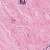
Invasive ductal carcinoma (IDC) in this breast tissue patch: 0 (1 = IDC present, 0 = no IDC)